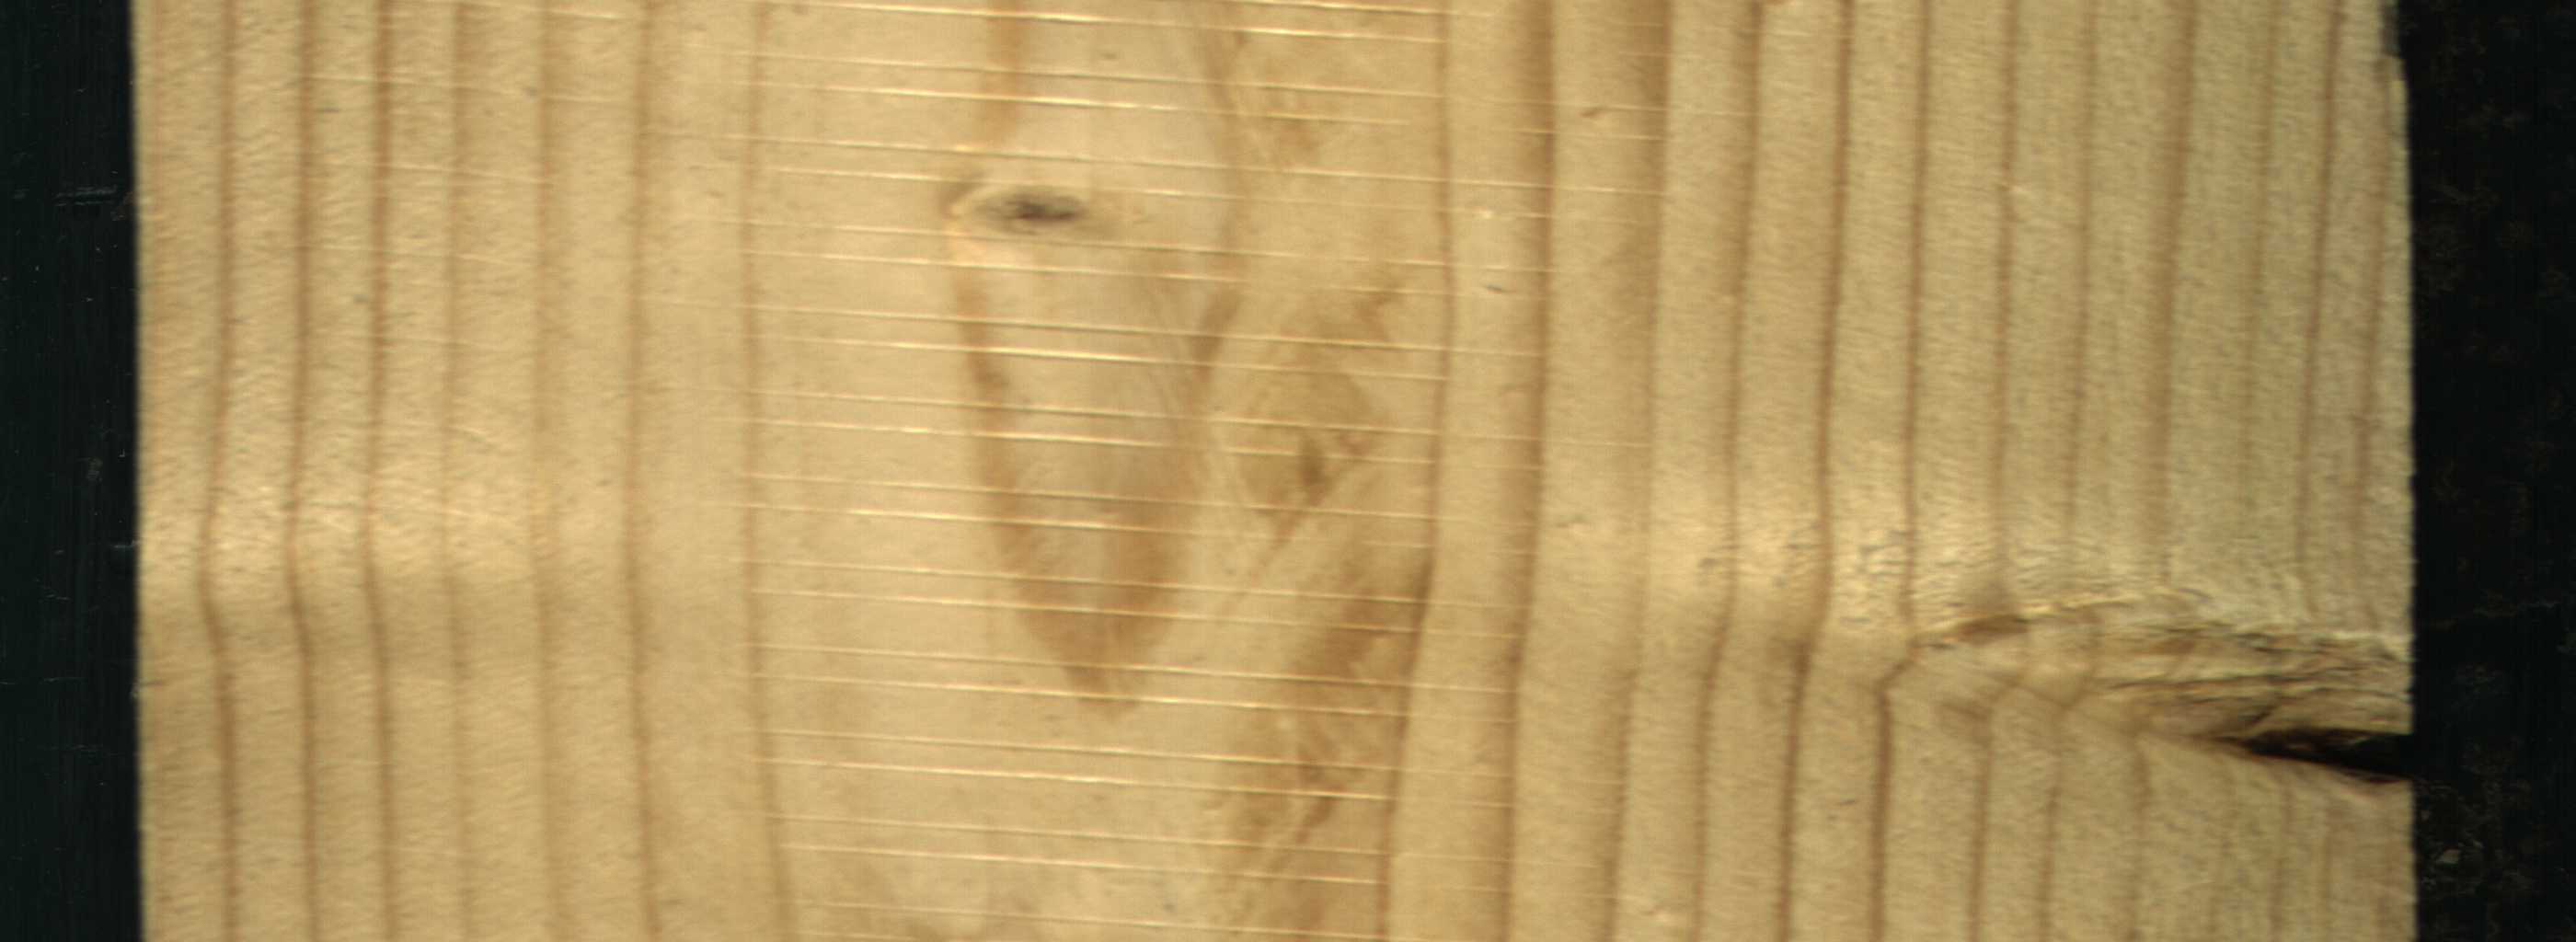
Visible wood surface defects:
Knot_missing
Live_Knot